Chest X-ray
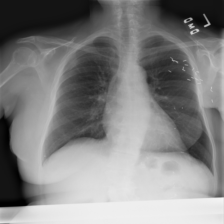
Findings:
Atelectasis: negative
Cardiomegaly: negative
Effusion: negative
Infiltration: negative
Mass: negative
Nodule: negative
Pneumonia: negative
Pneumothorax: negative
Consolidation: negative
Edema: negative
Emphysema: negative
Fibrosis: negative
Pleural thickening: negative
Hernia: negative